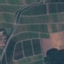
Land use / land cover class: PermanentCrop